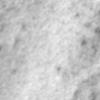
Label: no_change